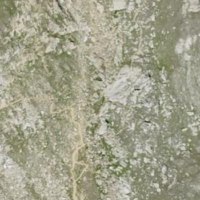
EUNIS habitat code: 48
Species observed at this site:
Marmota marmota
Primula hirsuta
Bartsia alpina
Salix herbacea